Question: I'm learning Spree because I want to create an ecommerce with it. I installed successfully Spree and now I would like to customize the standard spree template with deface. I'm trying to delete the table with "product-properties" id in the products page.

I've done this way, but it doesn't work:
'''
Deface::Override.new(:virtual_path => 'spree/layouts/spree_application',
:name => 'product_page',
:remove => '#product-properties'
)
'''
I think the virtual path is wrong.
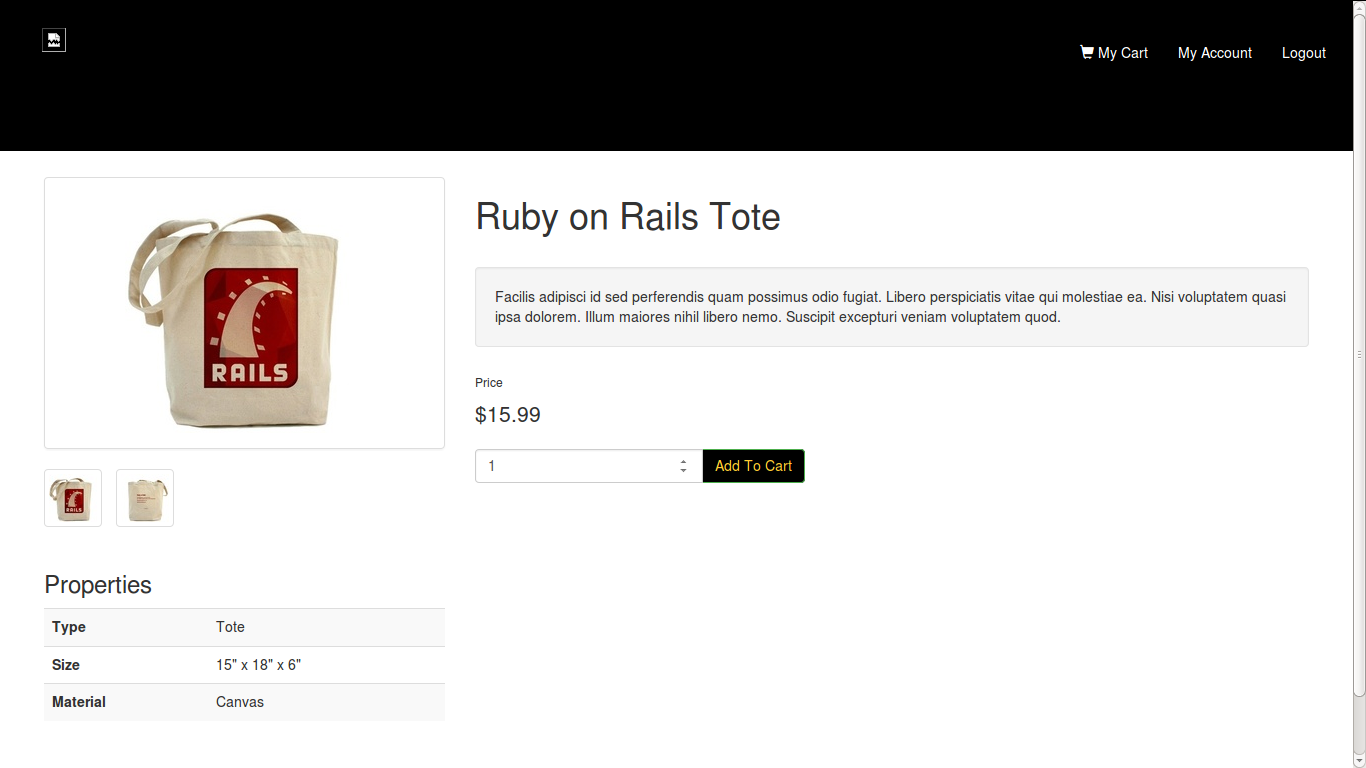
Answer: The template which contains #product-properties is:
<URL>
so the virtual path you want is:
'''
spree/products/_properties
'''